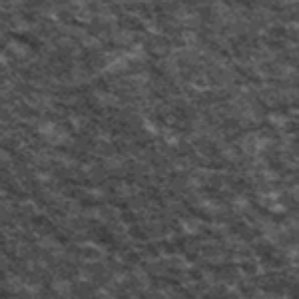
Label: frost